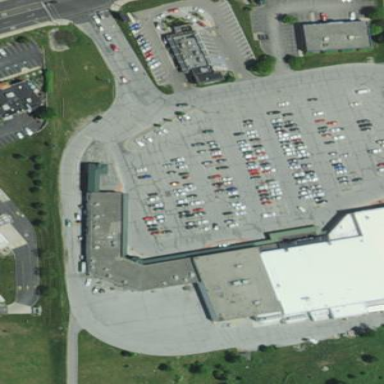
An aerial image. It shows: Mall building.